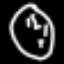
Label: clock